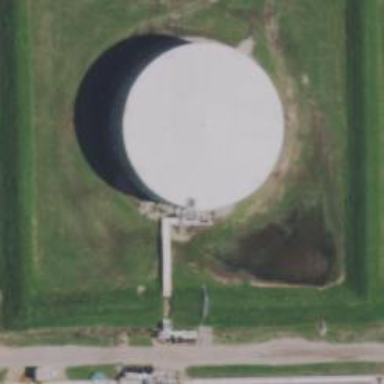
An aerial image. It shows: Industrial building housing storage tank.